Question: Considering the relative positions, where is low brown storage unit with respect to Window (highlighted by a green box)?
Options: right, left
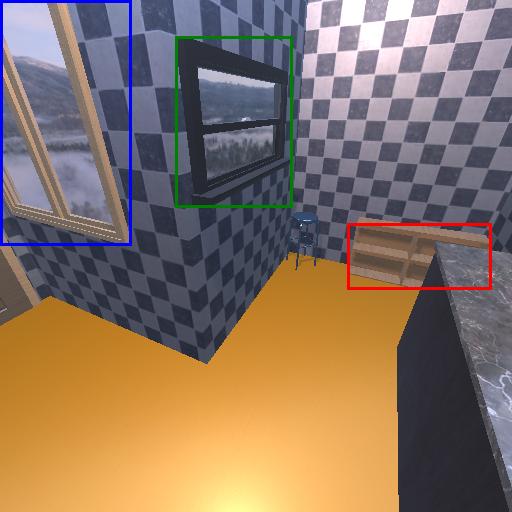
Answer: right